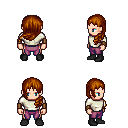
a pixel art fantasy rpg character, male body template, human, light skin, white long-sleeve shirt, magenta pants, brunette left-swept hairstyle, leather bracers, black shoes, four views (front, back, left, right), 2x2 character sprite sheet, small pixel art, hard edges, no anti-aliasing